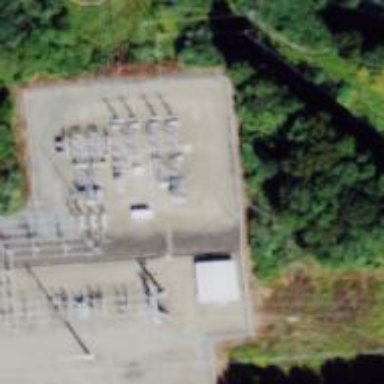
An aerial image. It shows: Switch used for power control.